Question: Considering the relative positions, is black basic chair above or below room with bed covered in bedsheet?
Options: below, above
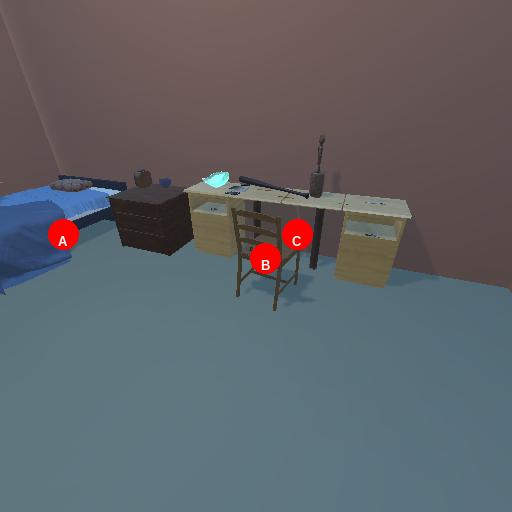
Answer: below